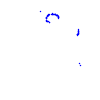
Particle: proton